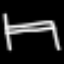
Label: bed